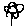
Label: flower